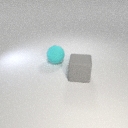
large gray rubber cube to the right of large cyan rubber sphere